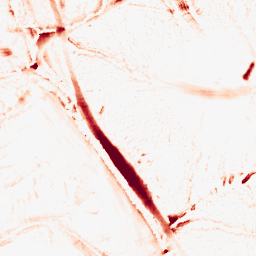
Category: morphological
Decomposition family: morphological_diamond
Decomposition parameters: operation: opening
radius: 10
Upsampling method: sinc_blackman
Upsampling parameters: scale: 4
kernel_size: 8
Upsampling scale: 4